Question: Right now a read-only plain text edit has a white coloring, which does not make it obvious that it's read-only. I need to make my read-only plain text edit to be "gray". However, by gray I mean the default system color corresponding to it, instead of a hard-coded RGB(127, 127, 127).
The reason I can't just disable the widget is that I want the user to be able to select and copy the text. This is possible with read-only edit boxes but not if they are disabled.
Example screenshot of what I have in mind:

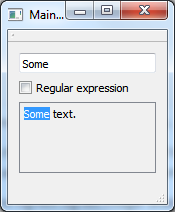
Answer: Very late response, but just looking for the same. Above solution works very nicely, but I guess the following code is more qt'isch:
'''
// read-only PlainTextEdit with gray background
QColor mainWindowBgColor = palette().color(QPalette::Window);
// for the current widget
setStyleSheet(QString("QPlainTextEdit[readOnly="true"] { background-color: %0 }").arg(mainWindowBgColor.name(QColor::HexRgb)));
// or application wide do:
qApp->setStyleSheet(QString("QPlainTextEdit[readOnly="true"] { background-color: %0 }").arg(mainWindowBgColor.name(QColor::HexRgb)));
'''
Advantage is that you need to do it only once, but gaining a consistent look and feel. Disadvantage is, but that's the same issue with the above code, that changing the OS design/profile will not have an effect until you re-execute the code (most probably doing a restart of your application).
- Its very sad that QtDesigner does not offer a simple way to do that - or I did not yet figure out how to do it.
And finally as application wide one-liner for all elements having a readOnly attribute set:
'''
qApp->setStyleSheet(QString("[readOnly="true"] { background-color: %0 }").arg(qApp->palette().color(QPalette::Window).name(QColor::HexRgb)));
'''